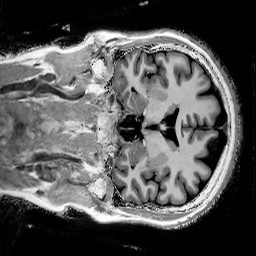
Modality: T1w
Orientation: coronal
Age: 47
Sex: female
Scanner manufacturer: siemens
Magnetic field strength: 3 T
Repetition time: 5 s
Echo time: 0.00298 s